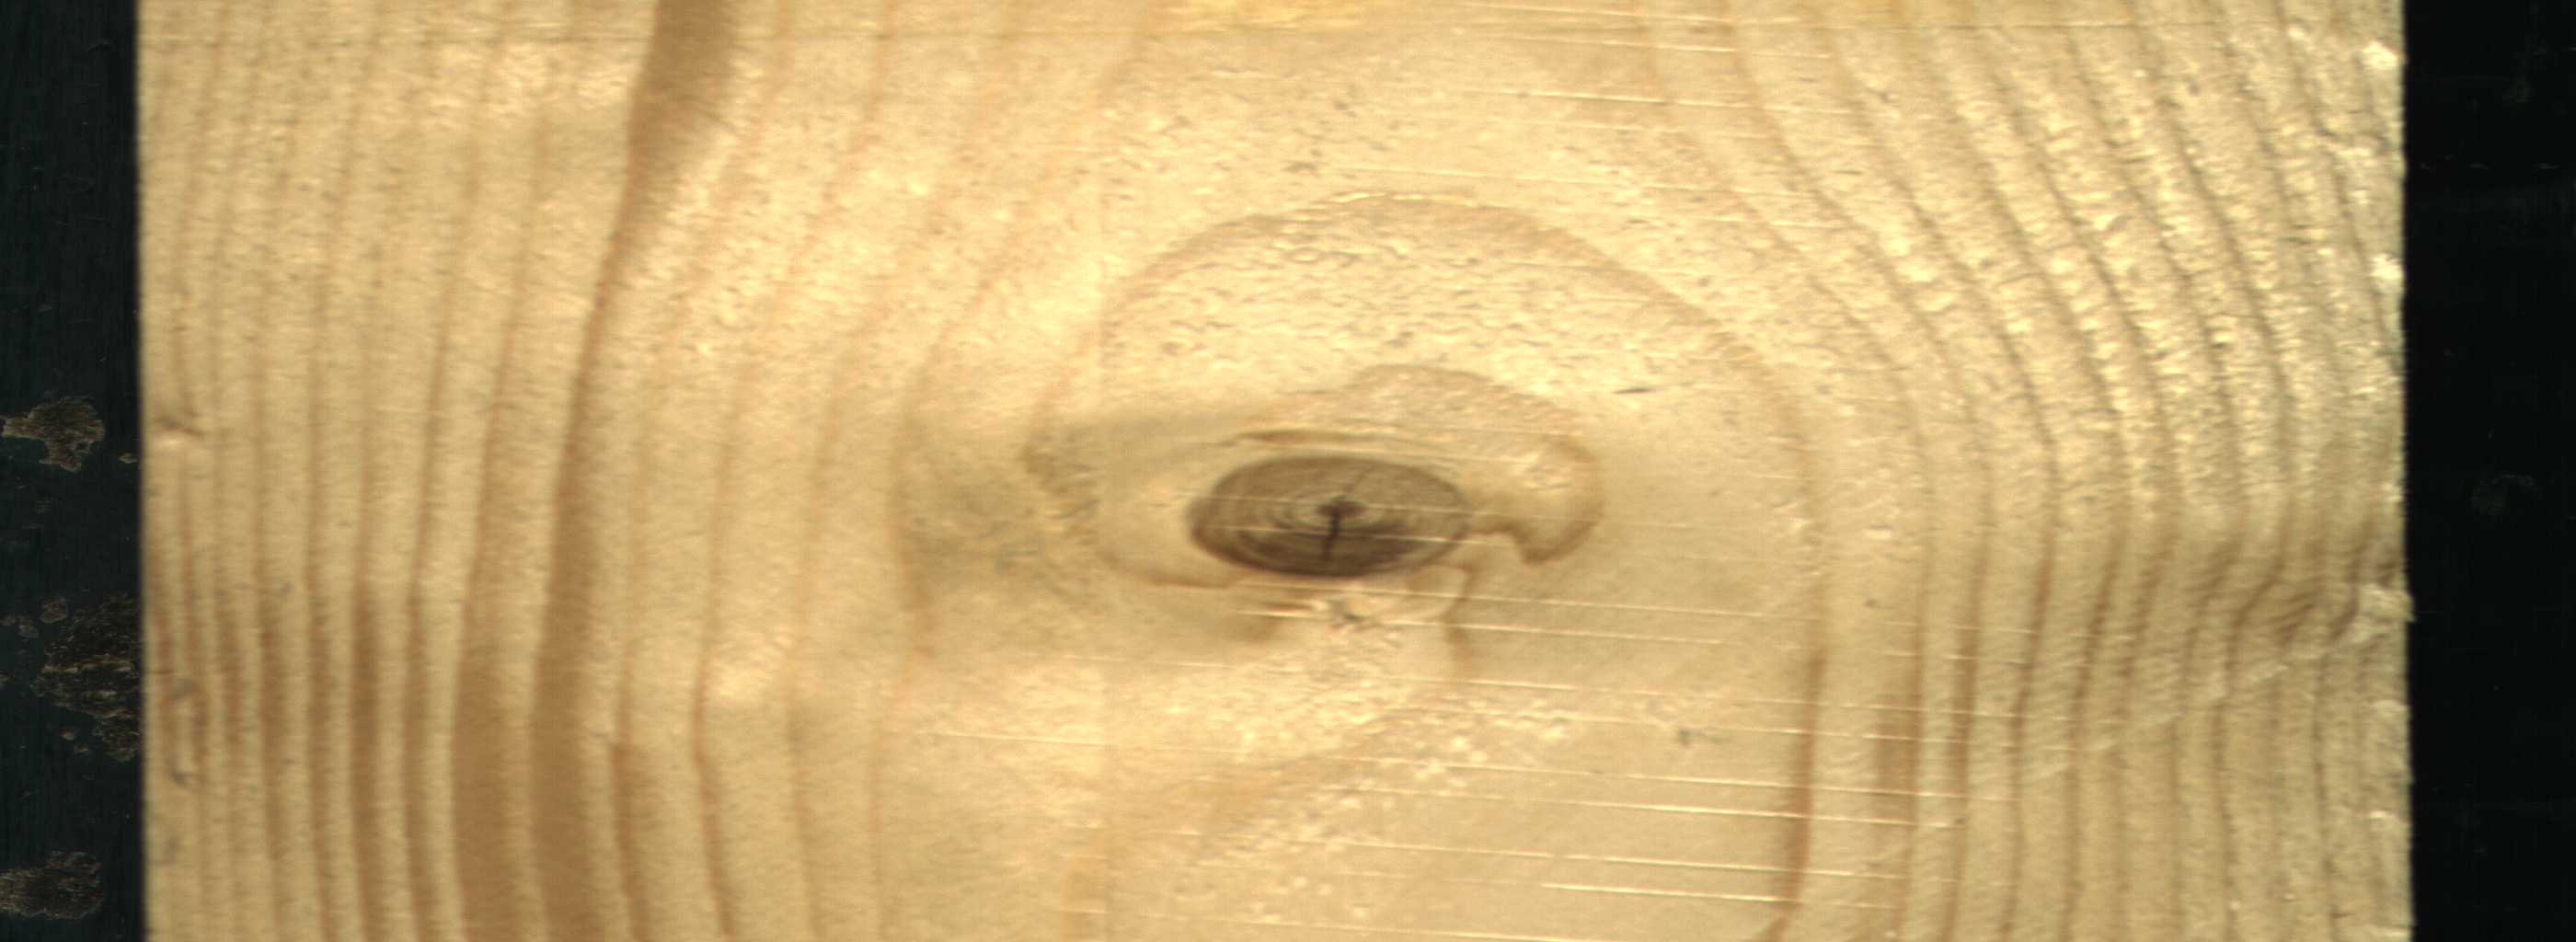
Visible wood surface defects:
Live_Knot